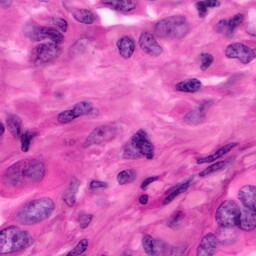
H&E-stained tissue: Pancreatic